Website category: restaurant
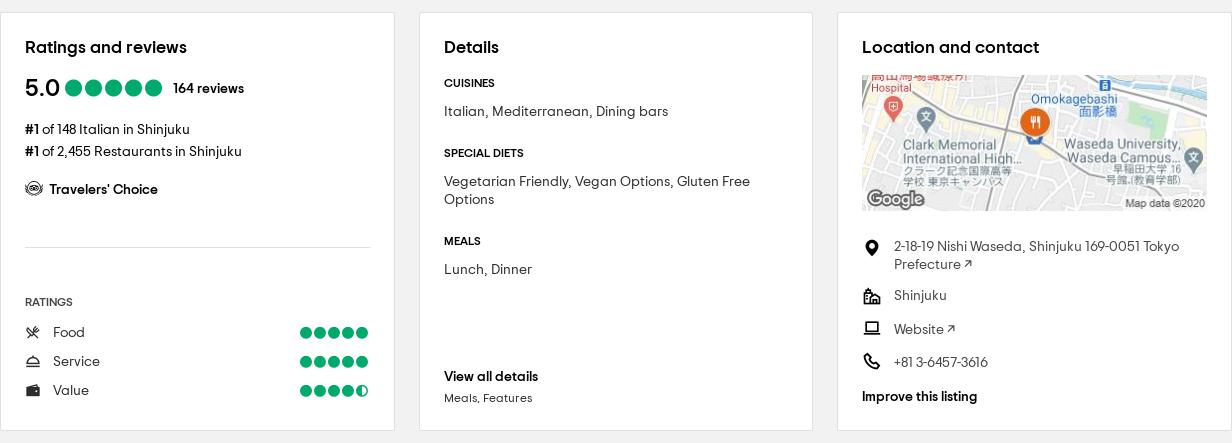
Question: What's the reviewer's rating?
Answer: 5.0

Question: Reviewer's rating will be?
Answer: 5.0

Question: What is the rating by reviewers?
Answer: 5.0

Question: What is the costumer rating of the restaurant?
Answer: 5.0

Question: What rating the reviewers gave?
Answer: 5.0

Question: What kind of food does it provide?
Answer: Italian, Mediterranean, Dining bars

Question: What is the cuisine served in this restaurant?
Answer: Italian, Mediterranean, Dining bars

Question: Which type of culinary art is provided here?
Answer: Italian, Mediterranean, Dining bars

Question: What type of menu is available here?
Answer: Italian, Mediterranean, Dining bars

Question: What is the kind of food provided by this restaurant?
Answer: Italian, Mediterranean, Dining bars

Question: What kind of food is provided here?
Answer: Italian, Mediterranean, Dining bars

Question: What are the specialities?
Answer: Italian, Mediterranean, Dining bars

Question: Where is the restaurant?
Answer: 2-18-19 Nishi Waseda, Shinjuku 169-0051 Tokyo Prefecture

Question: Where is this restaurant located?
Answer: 2-18-19 Nishi Waseda, Shinjuku 169-0051 Tokyo Prefecture

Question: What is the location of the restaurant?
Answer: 2-18-19 Nishi Waseda, Shinjuku 169-0051 Tokyo Prefecture

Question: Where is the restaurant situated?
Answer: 2-18-19 Nishi Waseda, Shinjuku 169-0051 Tokyo Prefecture

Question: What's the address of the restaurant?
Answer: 2-18-19 Nishi Waseda, Shinjuku 169-0051 Tokyo Prefecture

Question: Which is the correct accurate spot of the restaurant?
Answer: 2-18-19 Nishi Waseda, Shinjuku 169-0051 Tokyo Prefecture

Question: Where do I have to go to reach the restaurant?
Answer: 2-18-19 Nishi Waseda, Shinjuku 169-0051 Tokyo Prefecture

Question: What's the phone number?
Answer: +81 3-6457-3616

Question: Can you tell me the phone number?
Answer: +81 3-6457-3616

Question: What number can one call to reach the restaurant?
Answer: +81 3-6457-3616

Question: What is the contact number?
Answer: +81 3-6457-3616

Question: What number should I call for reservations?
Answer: +81 3-6457-3616

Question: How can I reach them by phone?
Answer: +81 3-6457-3616